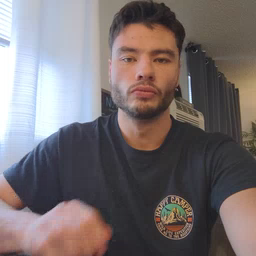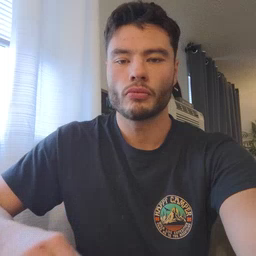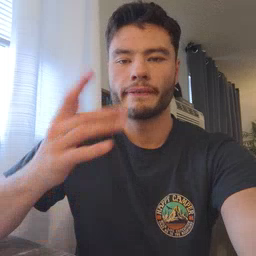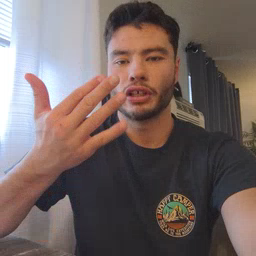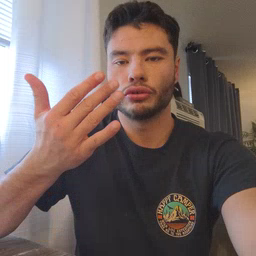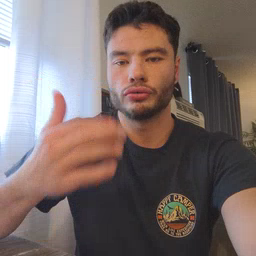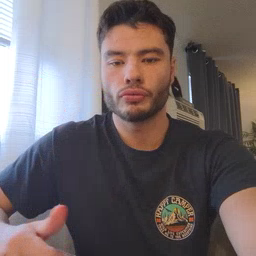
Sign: finger